高二 · 解析几何
已知实数 $x, y$ 满足约束条件 $\left\{\begin{array}{l}x+2 y-2 \geq 0 \\ x-2 y+2 \geq 0 \\ x \leq 2\end{array}\right.$, 则 $x^{2}+y^{2}$ 的取值范围是 ( )
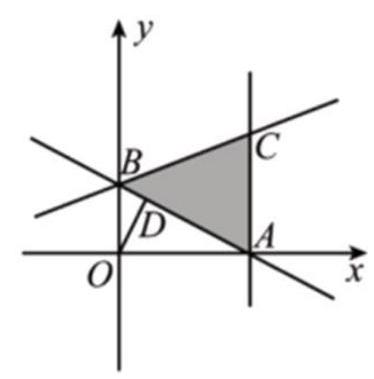
A. $\left[\frac{2 \sqrt{5}}{5}, 2 \sqrt{2}\right]$
B. $\left[\frac{4}{5}, 8\right]$
C. $\left[\frac{2}{5}, 8\right]$
D. $[1,8]$
答案: B
解析: 由约束条件作出可行域是由 $A(2,0), B(0,1), C(2,2)$ 三点所围成的三角形及其内部, 如图中阴影部分, 而 $x^{2}+y^{2}$ 可理解为可行域内的点到原点距离的平方, 显然原点到 $A B$ 所在的直线 $x+2 y-2=0$ 的距离是可行域内的点到原点距离的最小值, 此时 $x^{2}+y^{2}=O D^{2}=\left(\frac{O A \cdot O B}{A B}\right)^{2}=\frac{4}{5}$, 点 $C$ 到原点的距离是可行域内的点到原点距离的最大值, 此时 $x^{2}+y^{2}=2^{2}+2^{2}=8$. 所以 $x^{2}+y^{2}$ 的取值范围是 $\left[\frac{4}{5}, 8\right]$.

故选 B。